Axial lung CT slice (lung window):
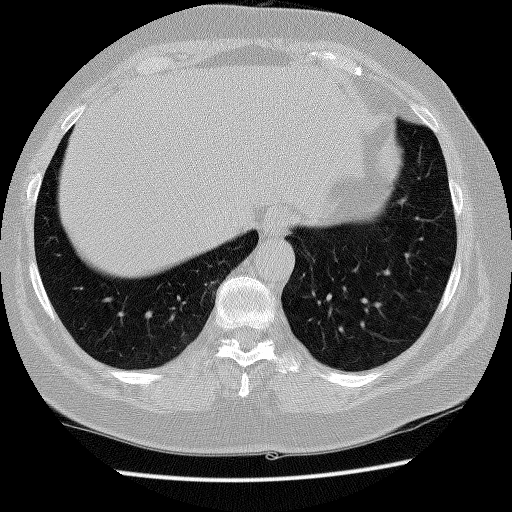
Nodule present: no